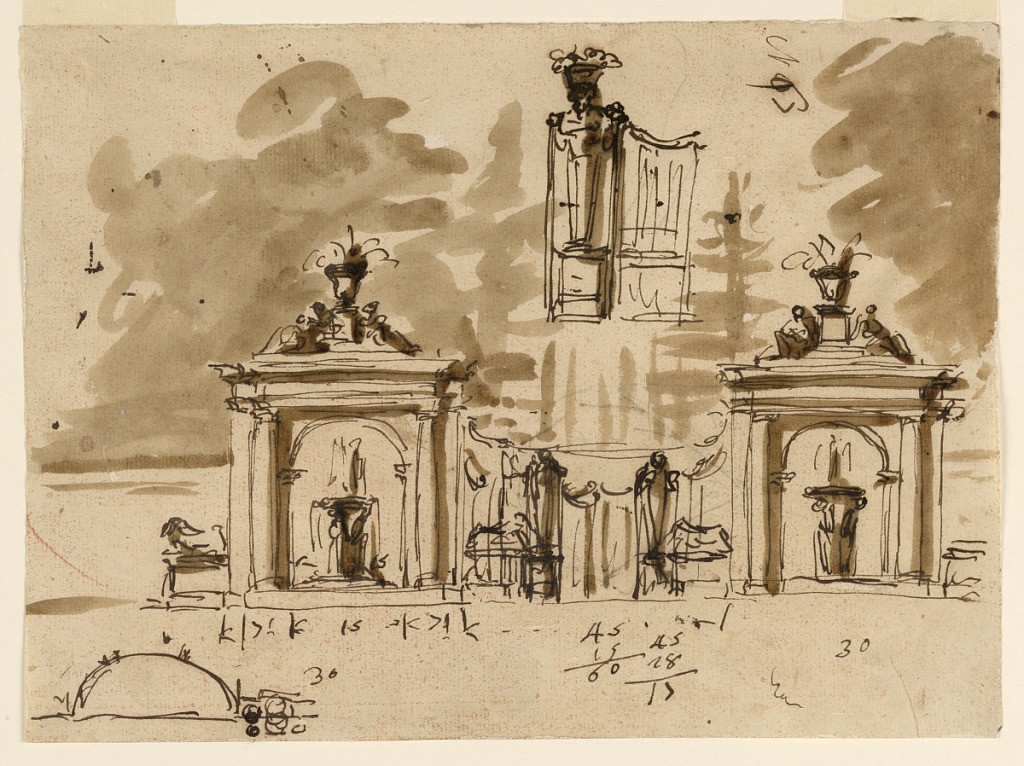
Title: Gateway of a villa
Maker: Giuseppe Barberi, Italian, 1746–1809
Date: ca. 1790
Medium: Pen and brown ink, brush and brown wash, red pencil on beige laid paper
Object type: Drawing
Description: The gateway is framed by two niches with fountains. These are flanked by pedestals with crouching lions shown in profile. The inner ones are in front of railings. The two wings are flanked by figures standing upon pedestals. Measurements are indicated. Above is a sketch of a left wing with a gaine with the bust of a bearded man carrying a flower basket upon the head, upon the pedestal. Below at left is a palm for a niche. Verso: sketches of plans in ink.